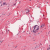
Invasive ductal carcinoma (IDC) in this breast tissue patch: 1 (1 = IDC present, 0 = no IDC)